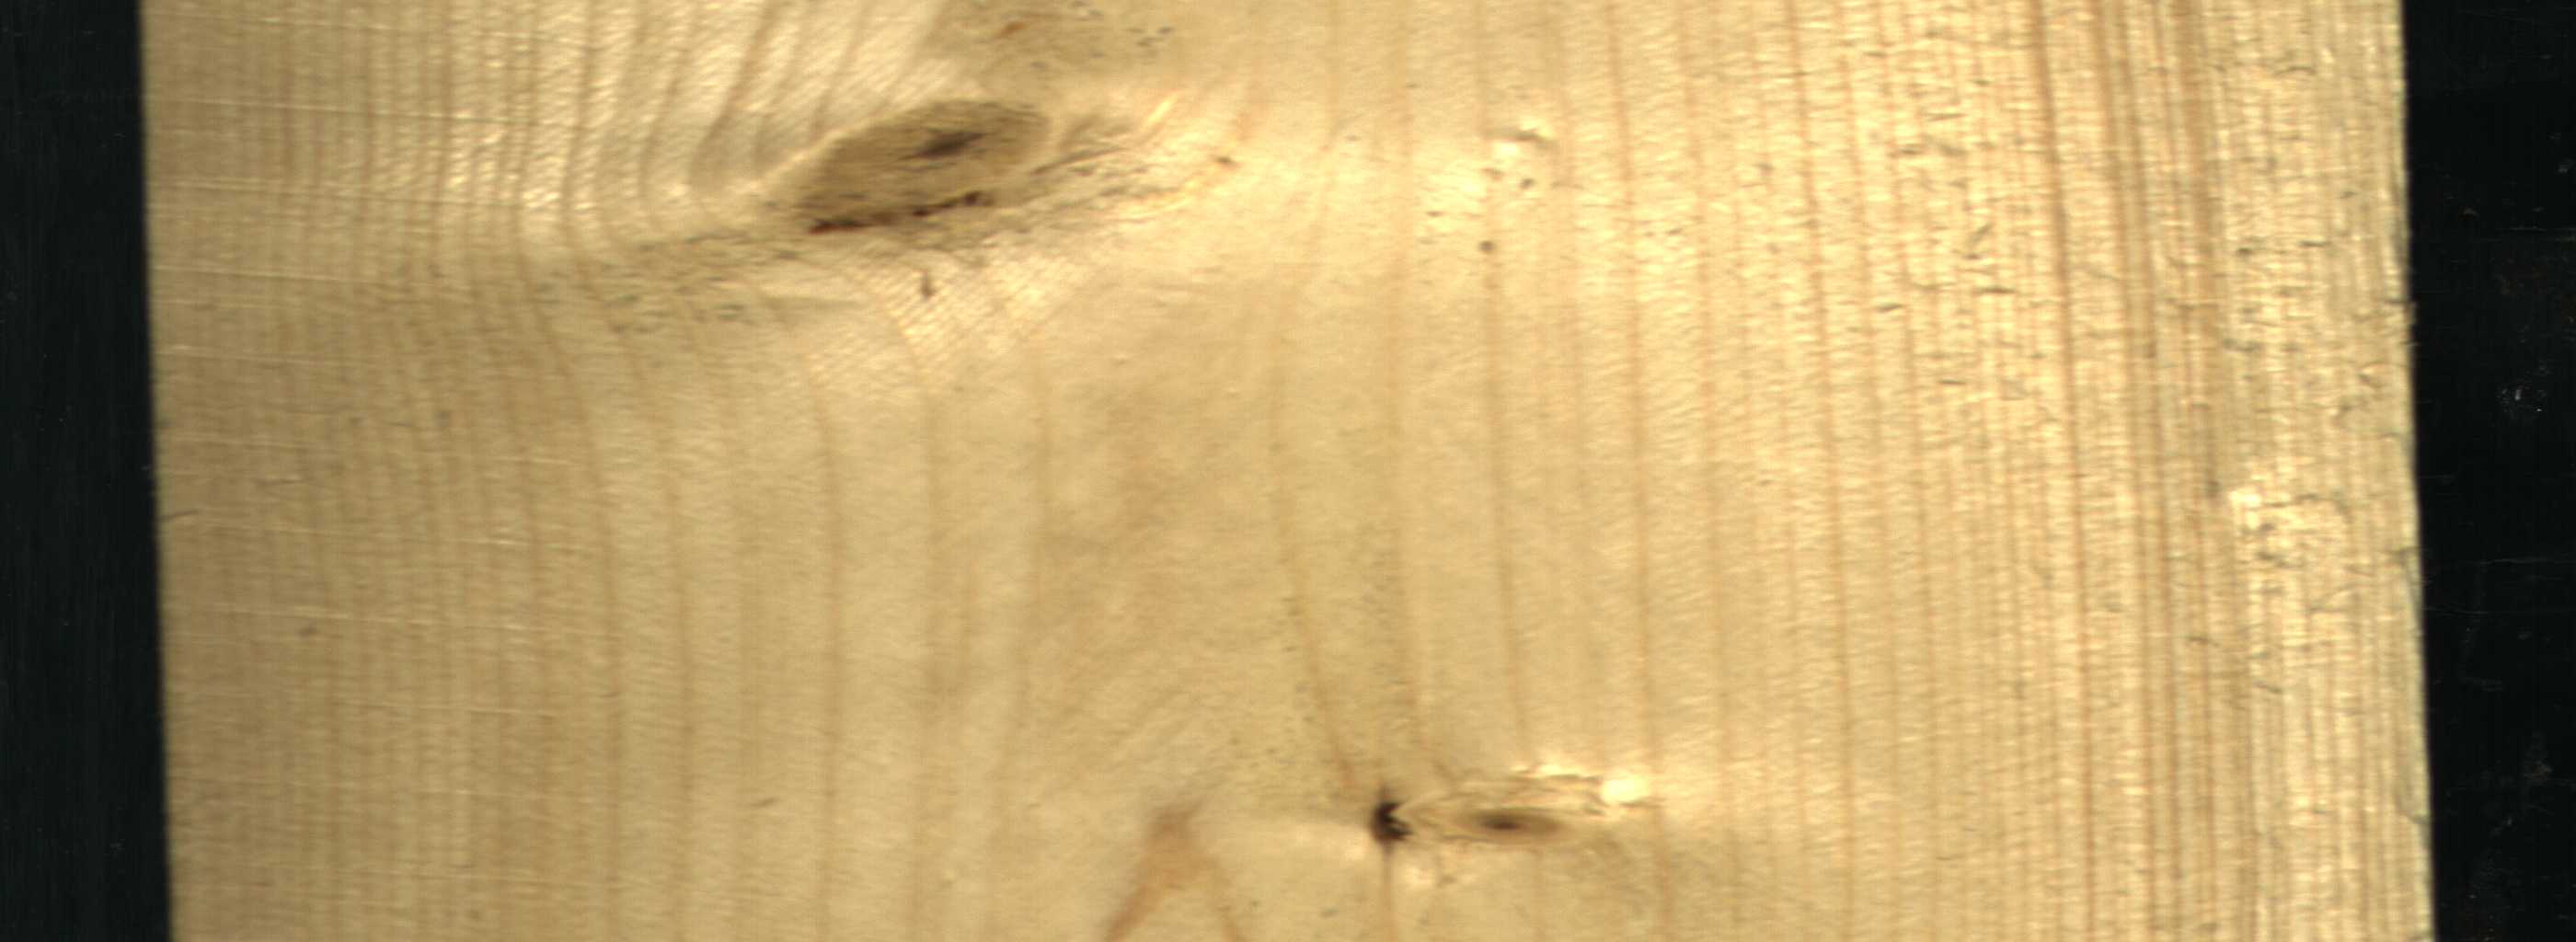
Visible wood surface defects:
Dead_Knot
Live_Knot
Live_Knot